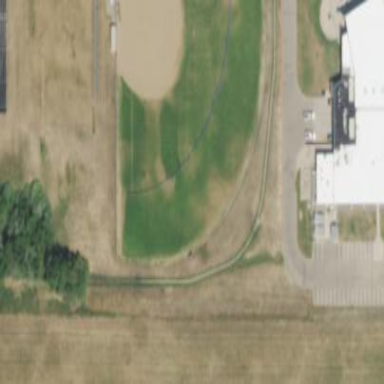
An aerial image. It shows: Baseball pitch for leisure and sports activities.